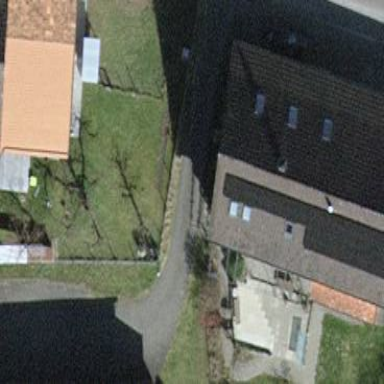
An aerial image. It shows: Simple and straightforward house.